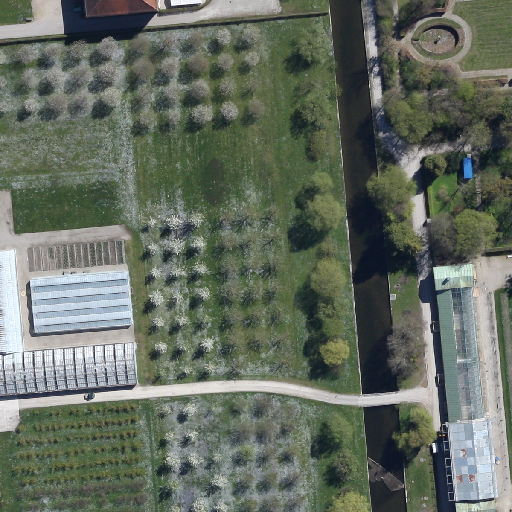
Referring expression: sidewalk along with tree